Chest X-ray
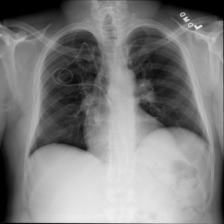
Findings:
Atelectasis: negative
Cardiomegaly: negative
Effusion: negative
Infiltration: negative
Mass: negative
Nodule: negative
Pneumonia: negative
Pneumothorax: negative
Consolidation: negative
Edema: negative
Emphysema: negative
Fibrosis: negative
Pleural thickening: negative
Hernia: negative